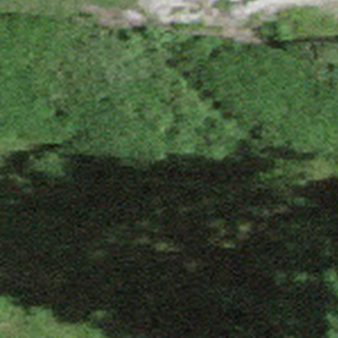
Label: other